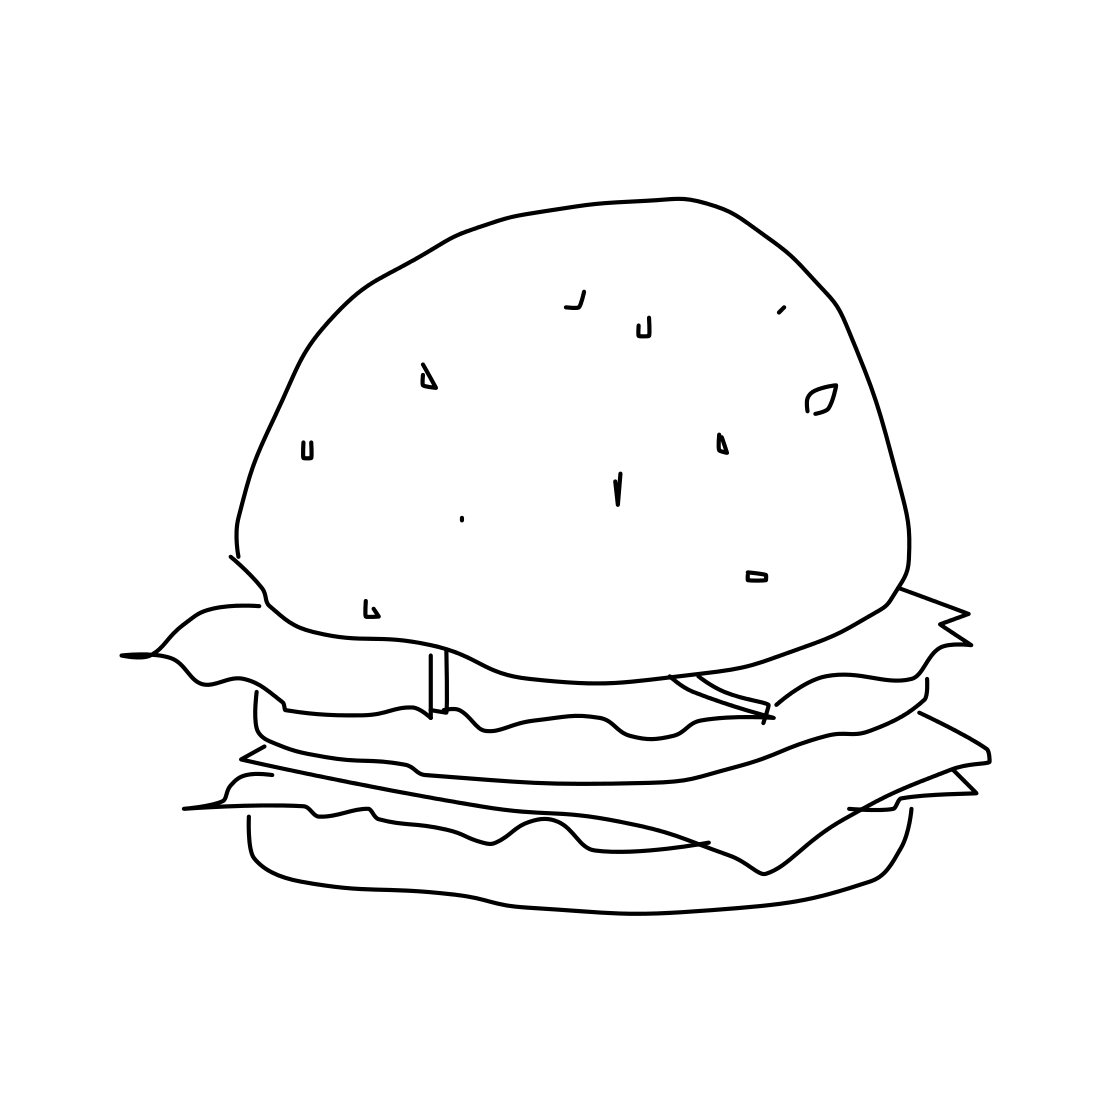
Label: hamburger